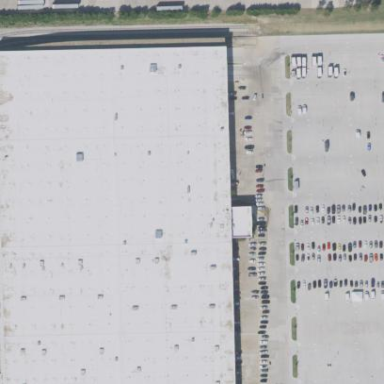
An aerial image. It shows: Warehouse building.